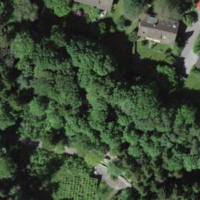
EUNIS habitat code: 43
Species observed at this site:
Oniscus asellus
Limax maximus
Veronica montana